Question: I'm new to solr and I'm trying to index the 'books.json' file inside the exampledocs directory using 'post.sh':
But what I get is this:

Here's the 'books.json' file:
'''
[
{
"id" : "978-<PHONE>",
"cat" : ["book","hardcover"],
"name" : "The Lightning Thief",
"author" : "Rick Riordan",
"series_t" : "Percy Jackson and the Olympians",
"sequence_i" : 1,
"genre_s" : "fantasy",
"inStock" : true,
"price" : 12.50,
"pages_i" : 384
}
,
{
"id" : "978-<PHONE>",
"cat" : ["book","paperback"],
"name" : "The Sea of Monsters",
"author" : "Rick Riordan",
"series_t" : "Percy Jackson and the Olympians",
"sequence_i" : 2,
"genre_s" : "fantasy",
"inStock" : true,
"price" : 6.49,
"pages_i" : 304
}
,
{
"id" : "978-<PHONE>",
"cat" : ["book","paperback"],
"name" : "Sophie's World : The Greek Philosophers",
"author" : "Jostein Gaarder",
"sequence_i" : 1,
"genre_s" : "fantasy",
"inStock" : true,
"price" : 3.07,
"pages_i" : 64
}
,
{
"id" : "978-<PHONE>",
"cat" : ["book","paperback"],
"name" : "Lucene in Action, Second Edition",
"author" : "Michael McCandless",
"sequence_i" : 1,
"genre_s" : "IT",
"inStock" : true,
"price" : 30.50,
"pages_i" : 475
}
]
'''
Any ideas?
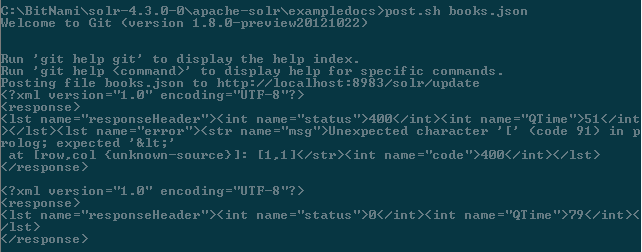
Answer: I believe you can only post xml using post.sh
XML should be of this format:
'''
<add>
<doc>
<field name="employeeId">05991</field>
<field name="office">Bridgewater</field>
<field name="skills">Perl</field>
<field name="skills">Java</field>
</doc>
<doc>
<field name="employeeId">05992</field>
<field name="office">Bridgewater</field>
<field name="skills">Perl</field>
<field name="skills">Java</field>
</doc>
<doc>
<field name="employeeId">05993</field>
<field name="office">Bridgewater</field>
<field name="skills">Perl</field>
<field name="skills">Java</field>
</doc>
</add>
'''
For more info:
post.sh: <URL>
xml format: <URL>
---
If you want to post JSON, depending on version of Solr, you can configure JSON request handler in solrconfig.xml, and then post JSON as follows:
'''
curl 'http://localhost:8983/solr/update/json?commit=true' --data-binary @books.json -H 'Content-type:application/json'
'''
Please refer to this documentation on how to post json: <URL>